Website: apple
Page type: account-dashboard
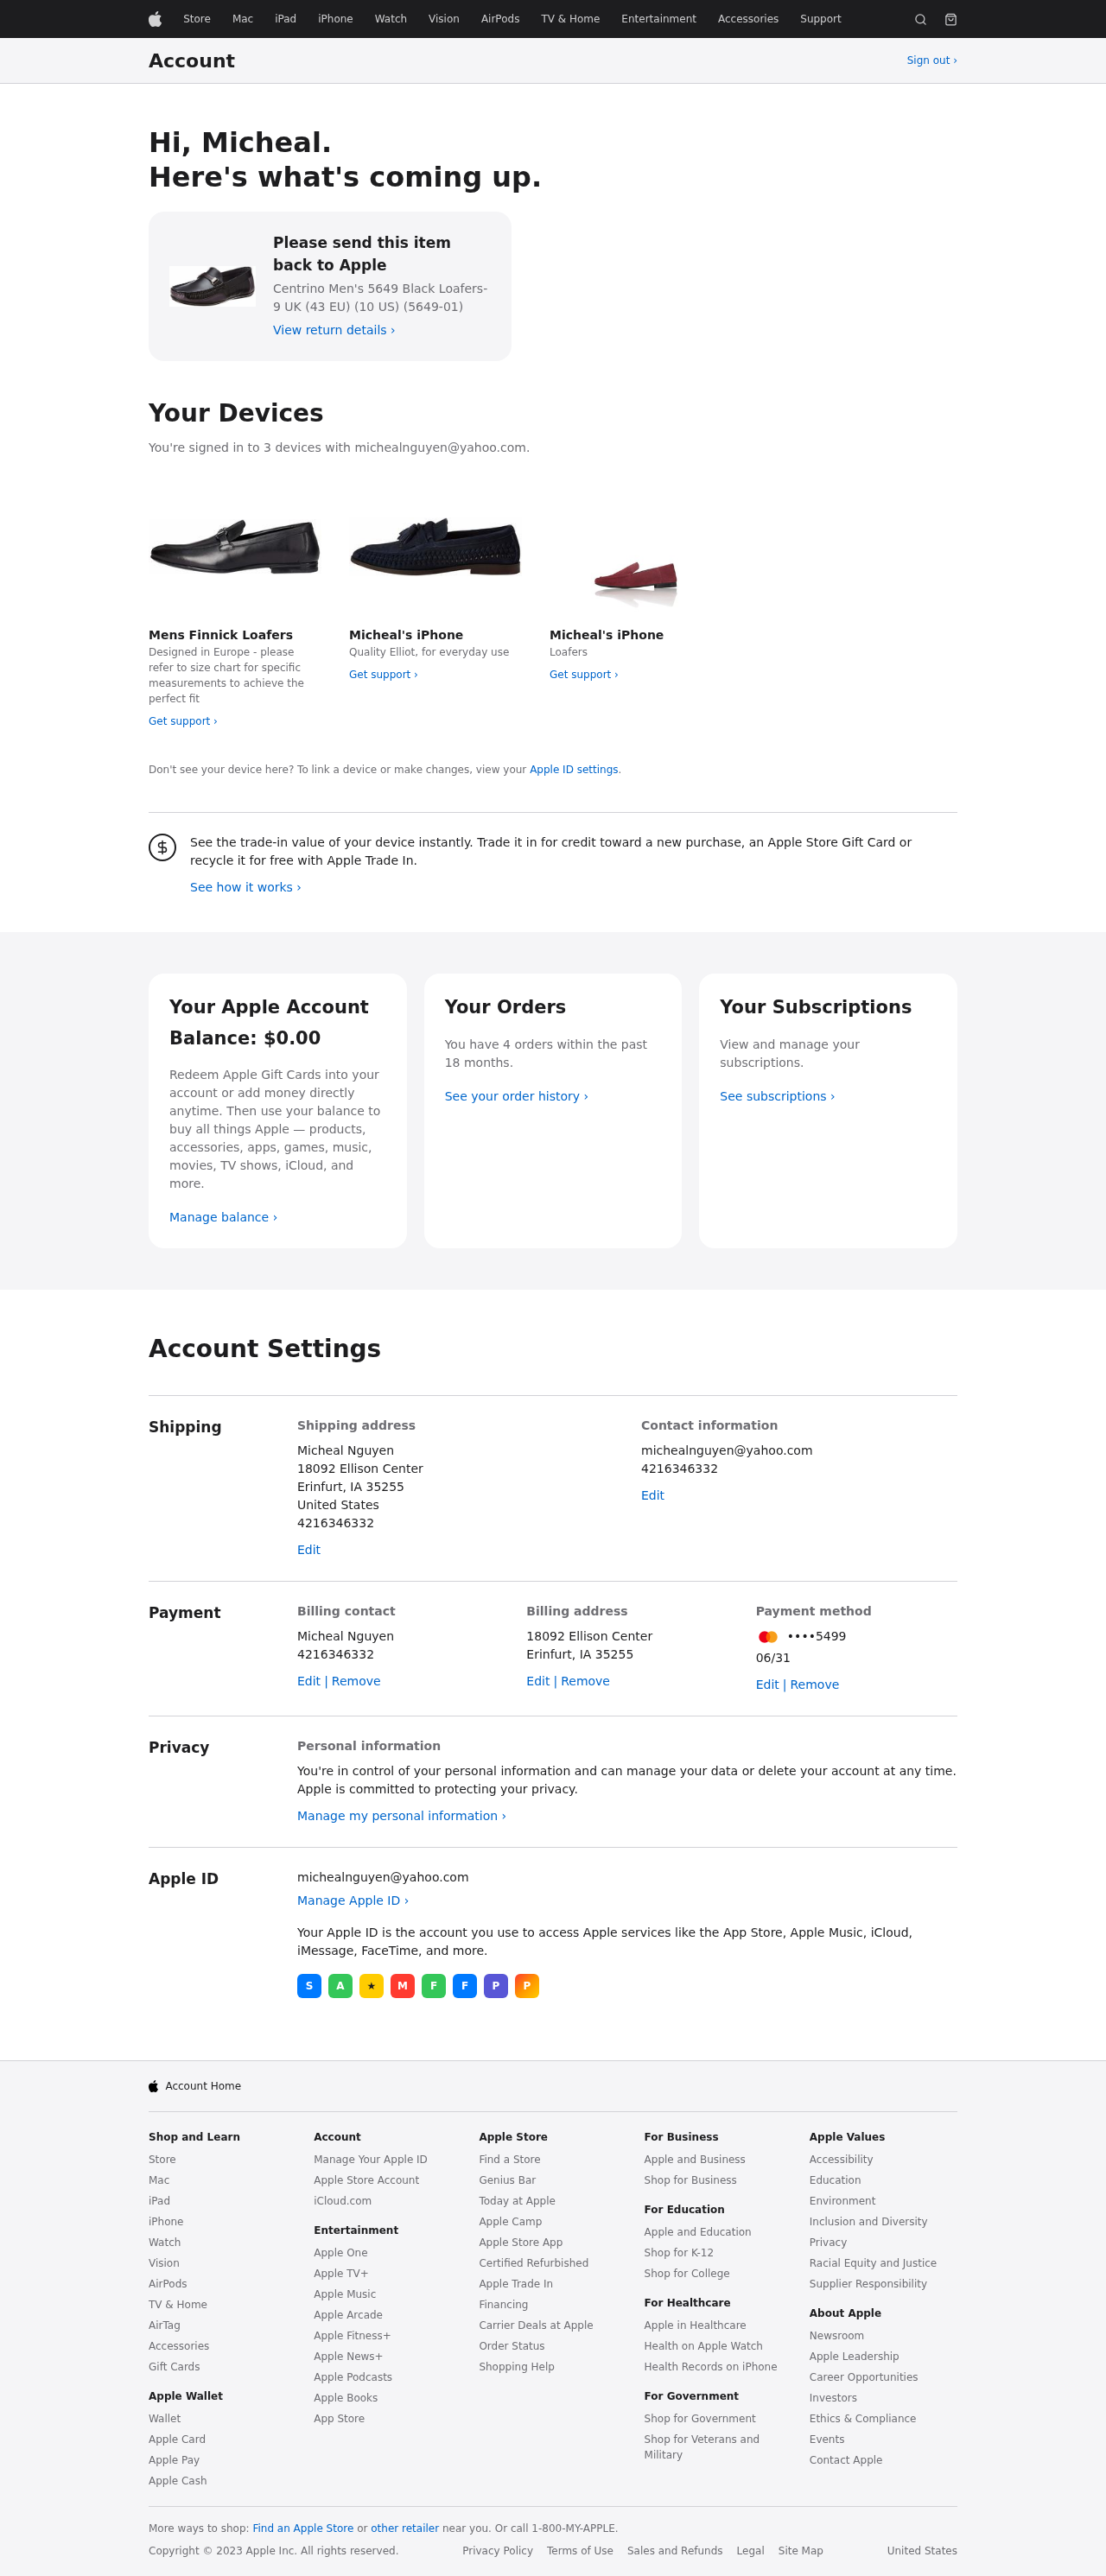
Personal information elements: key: PII_CITY_STATE_ZIP
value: Erinfurt, IA 35255
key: PII_EMAIL
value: michealnguyen@yahoo.com
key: PII_FIRSTNAME
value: Micheal
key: PII_FULLNAME
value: Micheal Nguyen
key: PII_PHONE
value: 4216346332
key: PII_STREET
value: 18092 Ellison Center
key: PII_EMAIL2
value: michealnguyen@yahoo.com
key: PII_EMAIL3
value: michealnguyen@yahoo.com
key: PII_PHONE_LINE
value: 6332
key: PII_PHONE_SUFFIX
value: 6332
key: PII_PHONE2
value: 4216346332
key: PII_PHONE3
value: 4216346332
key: PII_PHONE_NUMERIC
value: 4216346332
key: PII_PHONE_LINE_NUMERIC
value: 6332
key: PII_PHONE_SUFFIX_NUMERIC
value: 6332
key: PII_PHONE2_NUMERIC
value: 4216346332
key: PII_PHONE3_NUMERIC
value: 4216346332
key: PII_PHONE_DIGITS
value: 4216346332
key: PII_PHONE_LAST4
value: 6332
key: PII_LASTNAME
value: Nguyen
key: PII_FULLNAME2
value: Micheal Nguyen
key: PII_FULLNAME3
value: Micheal Nguyen
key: PII_FIRSTNAME2
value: Micheal
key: PII_FIRSTNAME3
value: Micheal
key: PII_LASTNAME2
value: Nguyen
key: PII_LASTNAME3
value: Nguyen
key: PII_FIRSTNAME_DERIVED
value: Micheal
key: PII_LASTNAME_DERIVED
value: Nguyen
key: PII_FULLNAME_DERIVED
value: Micheal Nguyen
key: PII_NAME_FULL_DERIVED
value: Micheal Nguyen
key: PII_STREET2
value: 18092 Ellison Center
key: PII_CITY_STATE_ZIP2
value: Erinfurt, IA 35255
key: PII_CARD_LAST4
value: ••••5499
Product elements: key: PRODUCT1_NAME
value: Centrino Men's 5649 Black Loafers-9 UK (43 EU) (10 US) (5649-01)
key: PRODUCT2_DESC
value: Designed in Europe - please refer to size chart for specific measurements to achieve the perfect fit
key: PRODUCT2_NAME
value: Mens Finnick Loafers
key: PRODUCT3_DESC
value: Quality Elliot, for everyday use
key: PRODUCT4_DESC
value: Loafers
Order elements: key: ORDER_COUNT
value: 4
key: ORDER_HISTORY_MONTHS
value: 18
Other elements: key: NUM_DEVICES
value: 3
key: ACCOUNT_BALANCE
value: $0.00